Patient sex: M
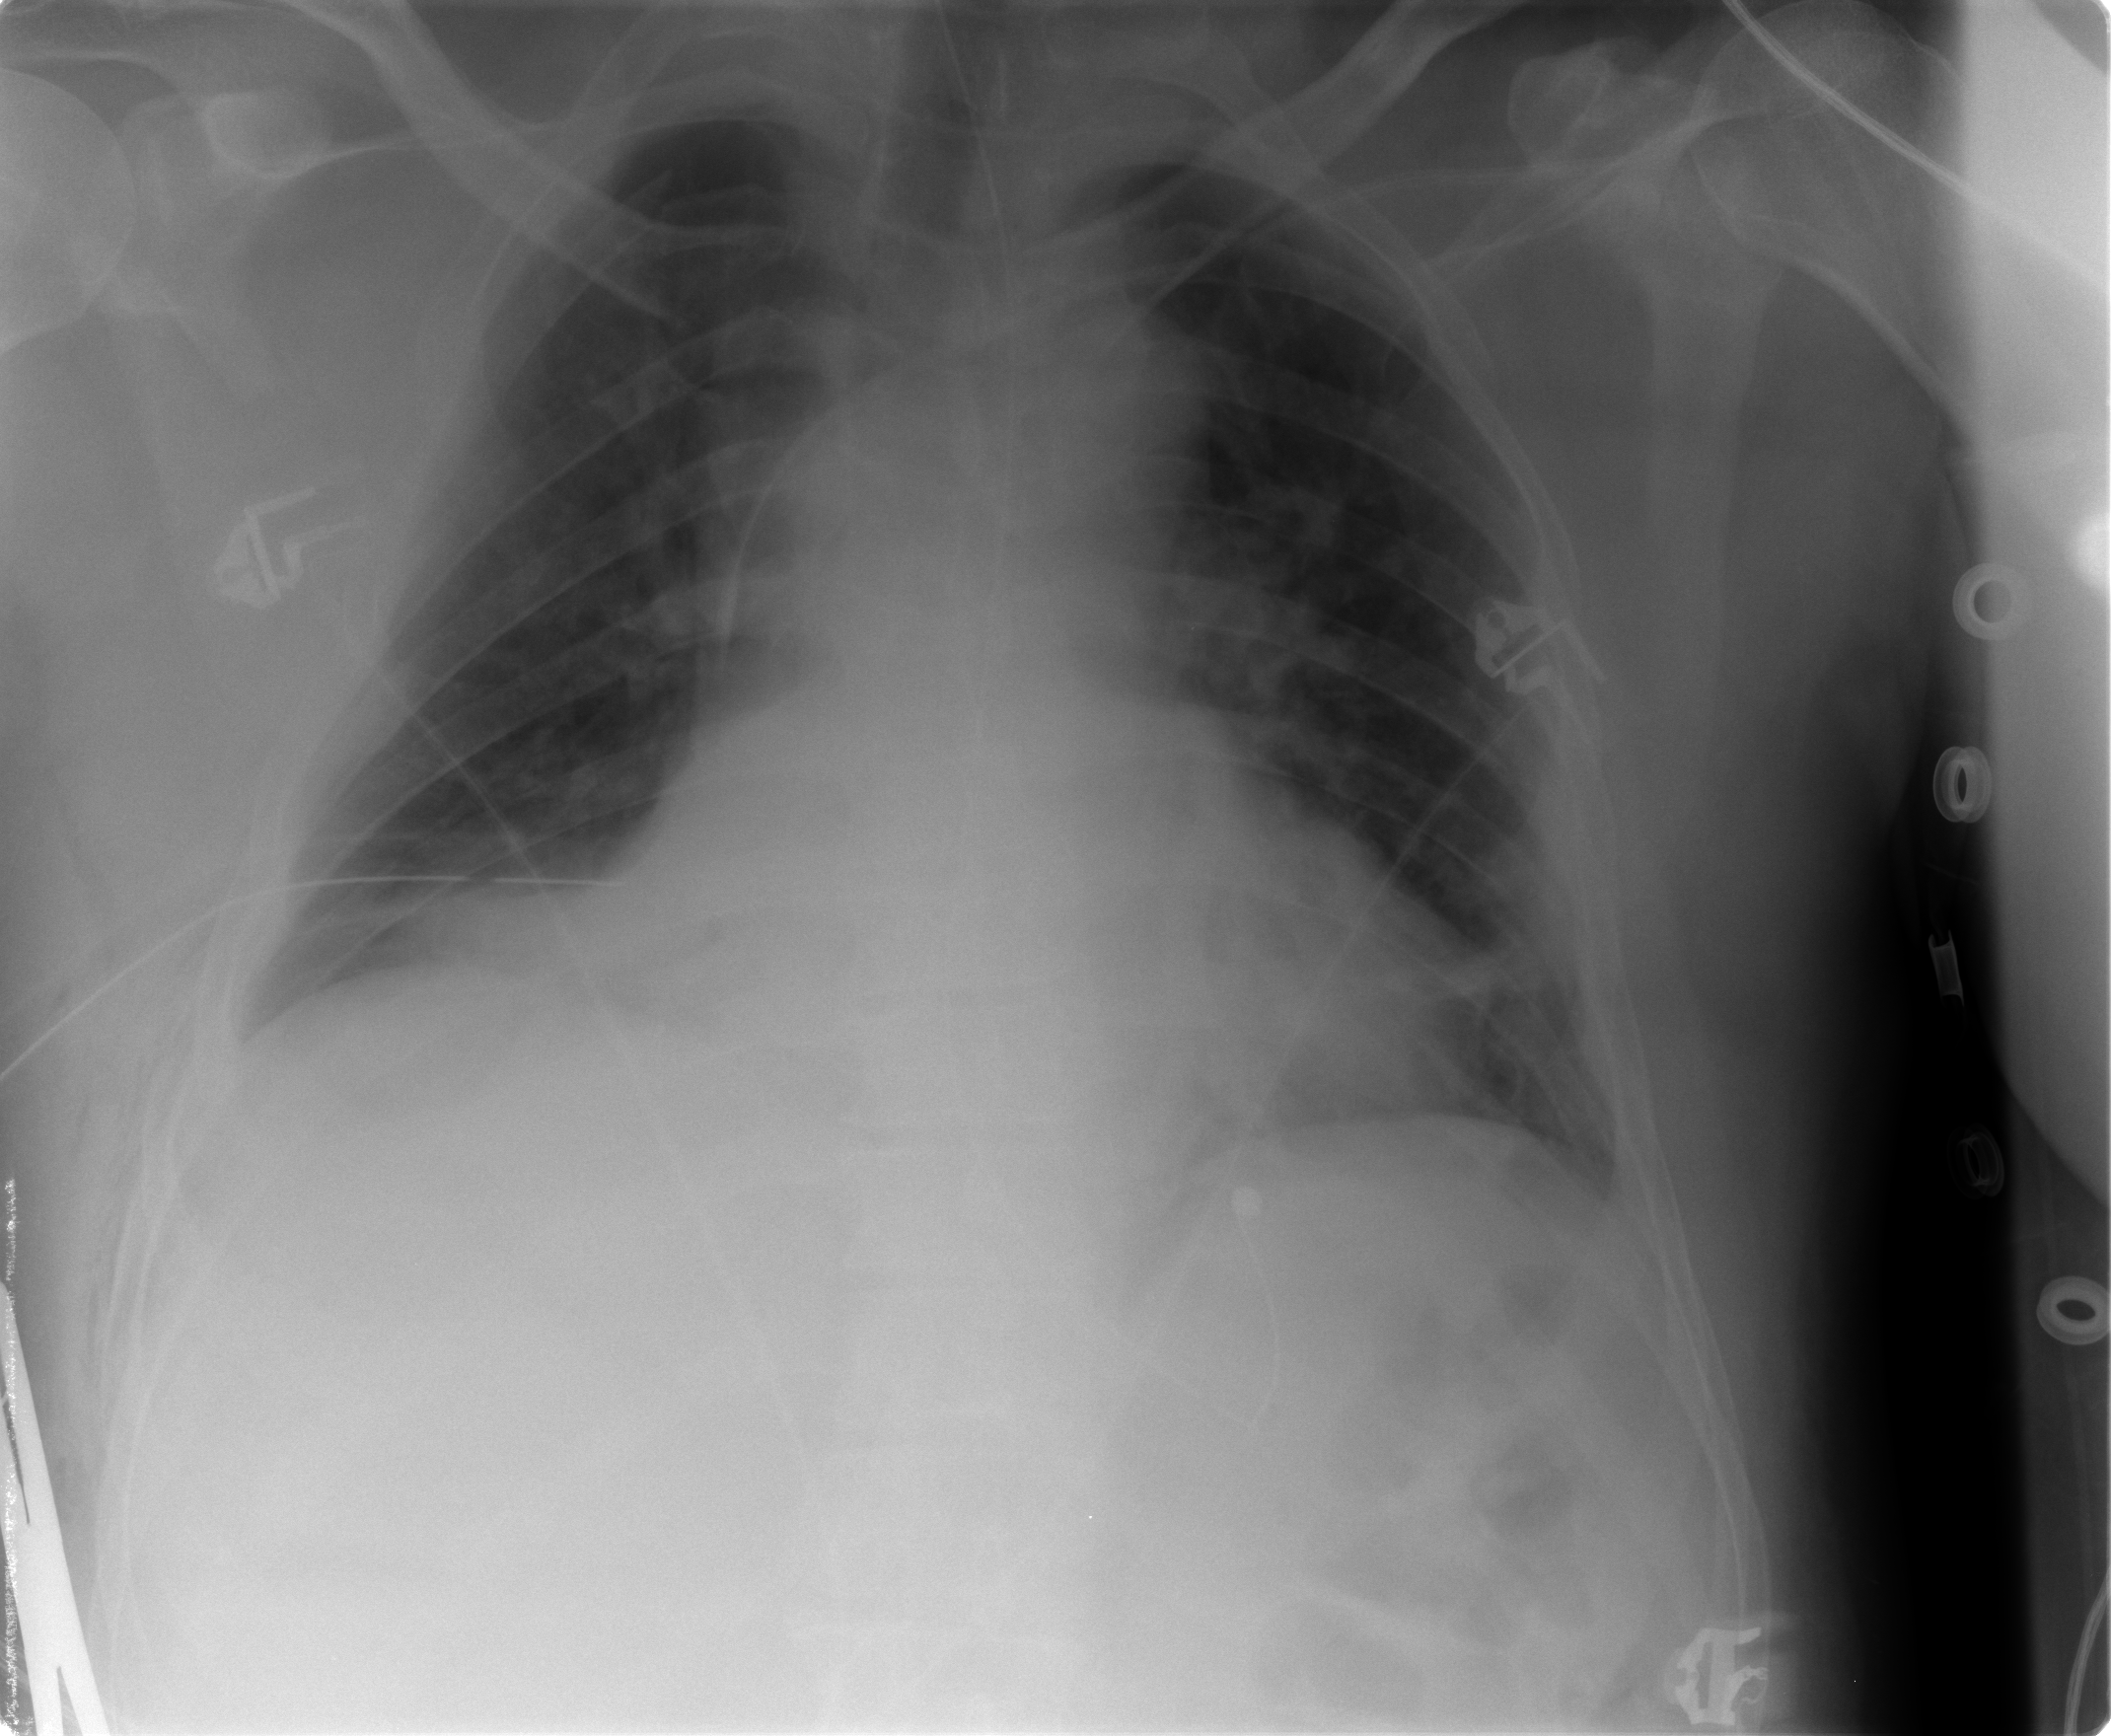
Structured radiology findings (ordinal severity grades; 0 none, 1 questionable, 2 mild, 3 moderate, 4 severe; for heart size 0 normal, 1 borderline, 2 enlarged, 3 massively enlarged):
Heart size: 0
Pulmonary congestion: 1
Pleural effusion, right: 1
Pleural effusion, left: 0
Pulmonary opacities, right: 0
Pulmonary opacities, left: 0
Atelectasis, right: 2
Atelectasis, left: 2